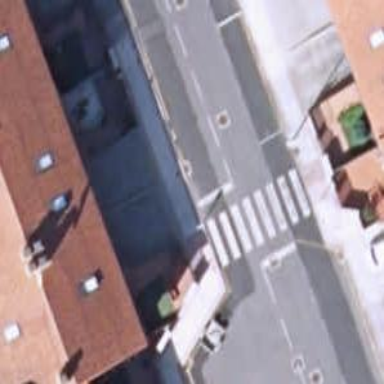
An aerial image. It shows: Marked crossing on the road.